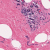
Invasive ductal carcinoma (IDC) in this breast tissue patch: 0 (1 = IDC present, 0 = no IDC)